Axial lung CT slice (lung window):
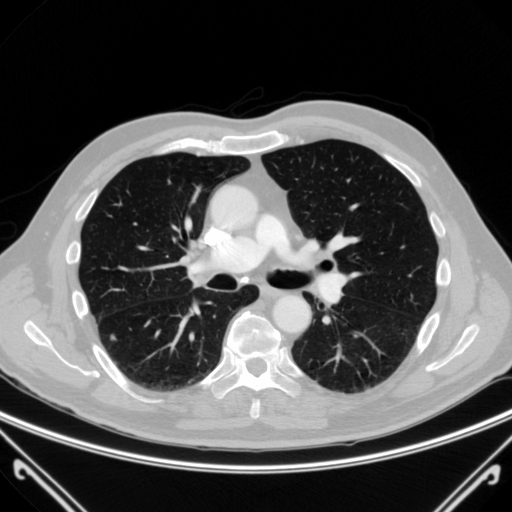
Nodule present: yes
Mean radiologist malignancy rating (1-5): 3